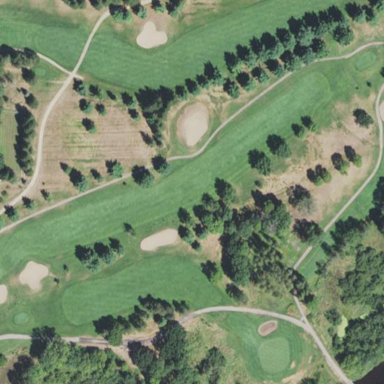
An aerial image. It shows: Rough area on grassy golf course.